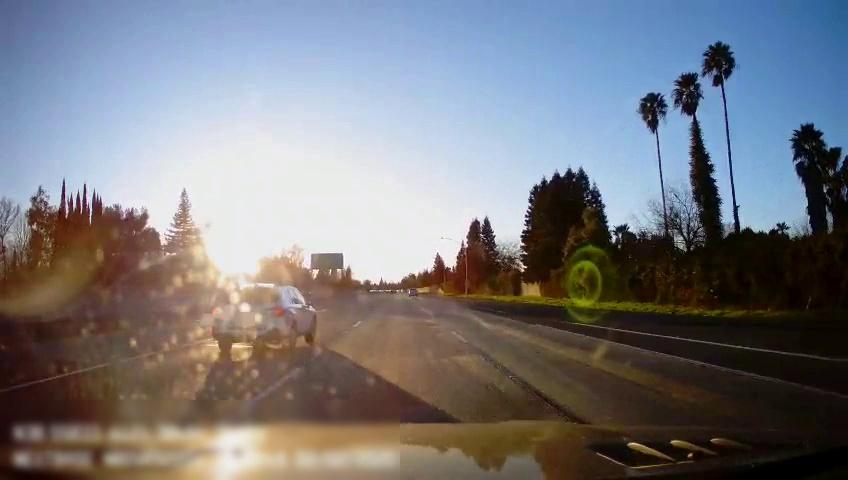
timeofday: Day
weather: Sunny
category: Drivable Space
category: Vehicles | Truck
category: Vehicles | SUV
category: Lanes | Alternate Lane
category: Lanes | Current Lane
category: Lanes | Current Lane
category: Lanes | Alternate Lane
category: Lanes | Alternate Lane
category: Traffic | Signs